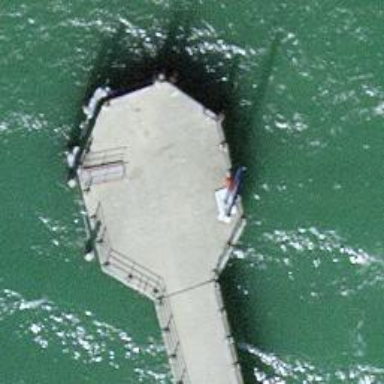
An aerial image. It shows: Man-made pier.